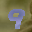
Label: 9